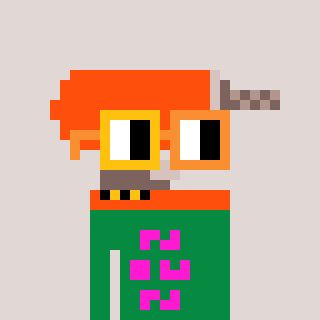
a pixel art character with square yellow and orange glasses, a drill-shaped head and a green-colored body on a warm background